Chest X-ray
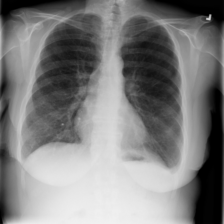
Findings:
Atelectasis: negative
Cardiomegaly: negative
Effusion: negative
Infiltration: negative
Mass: negative
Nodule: negative
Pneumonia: negative
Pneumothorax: negative
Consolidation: negative
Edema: negative
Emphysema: negative
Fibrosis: negative
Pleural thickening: negative
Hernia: negative